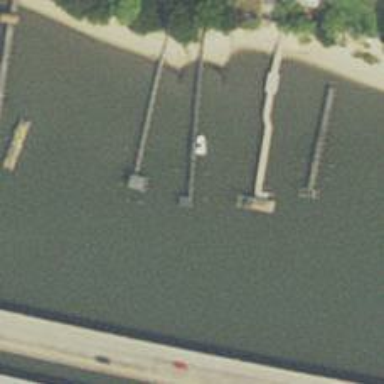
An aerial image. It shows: Man-made pier.